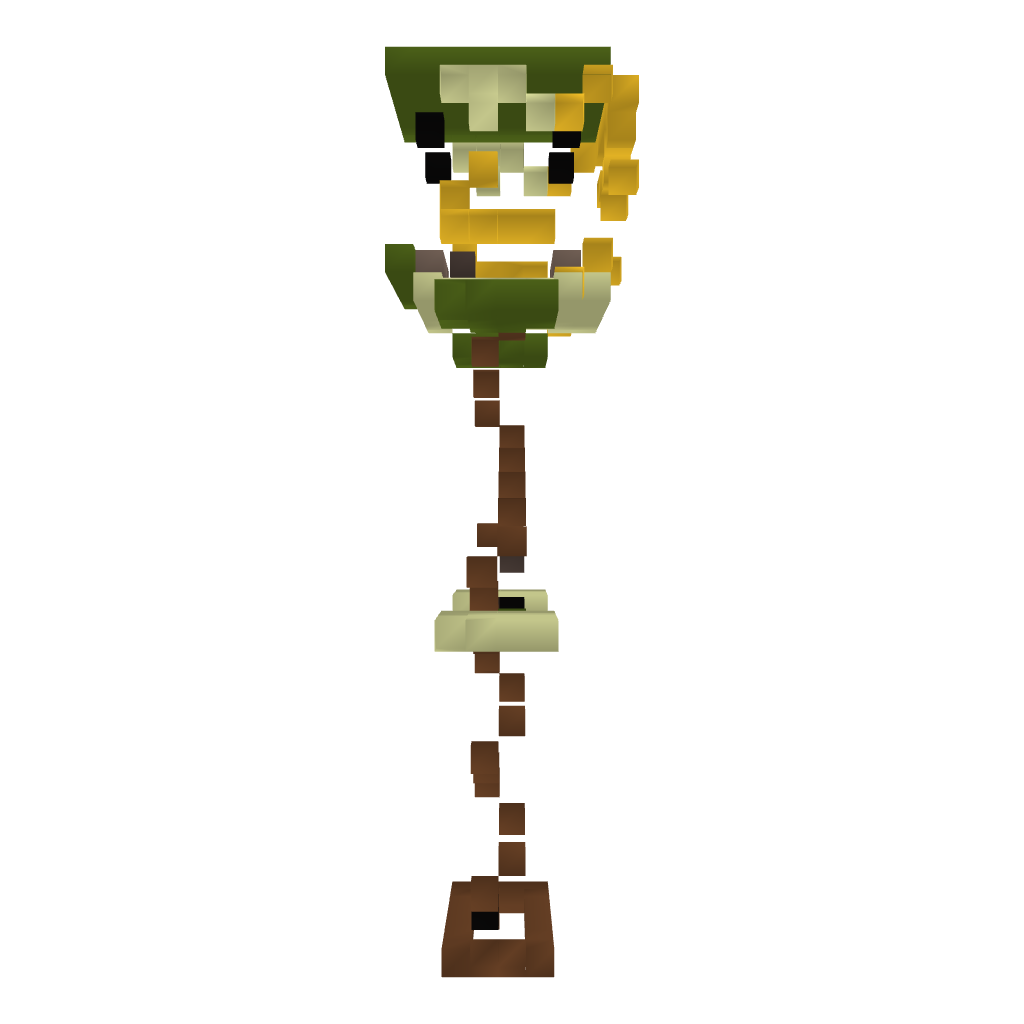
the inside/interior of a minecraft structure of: Link's Statue